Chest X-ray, AP view. Patient: 38 years old, sex M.
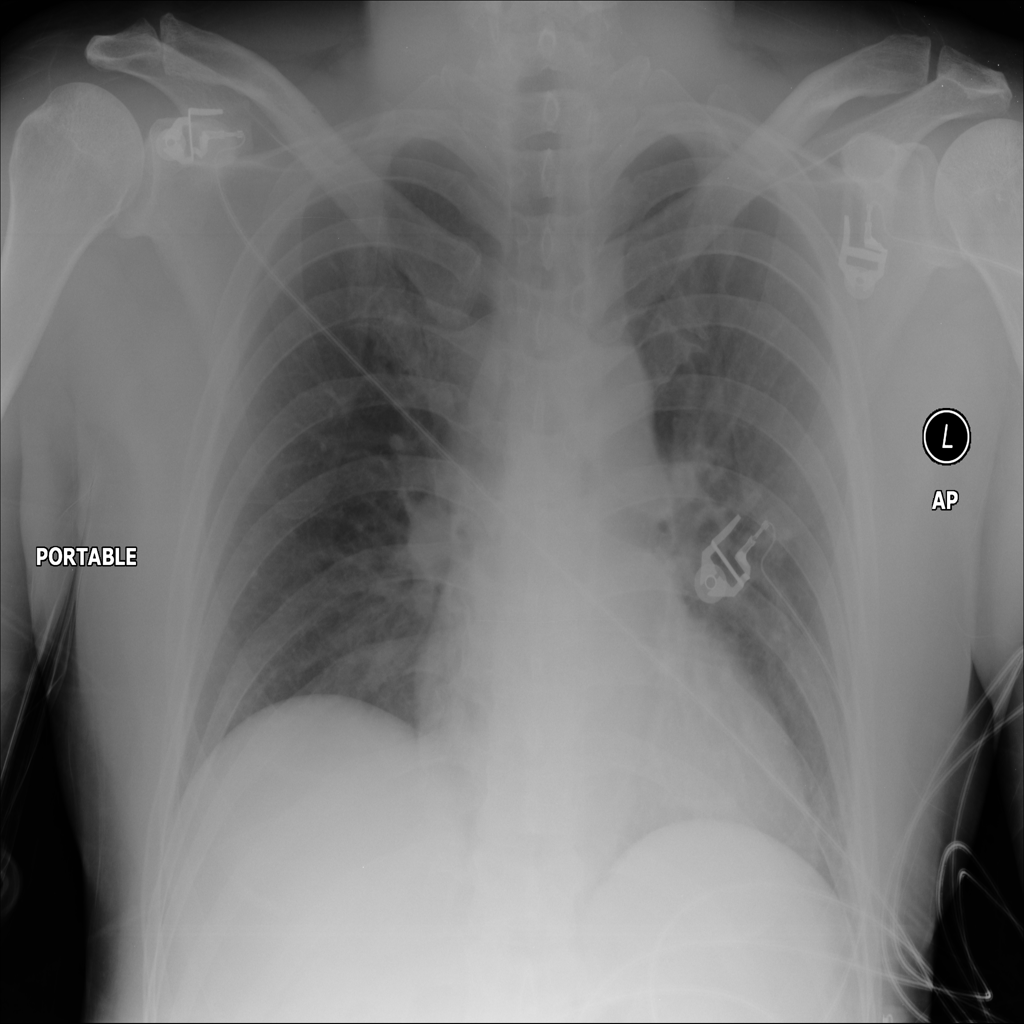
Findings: No Finding